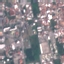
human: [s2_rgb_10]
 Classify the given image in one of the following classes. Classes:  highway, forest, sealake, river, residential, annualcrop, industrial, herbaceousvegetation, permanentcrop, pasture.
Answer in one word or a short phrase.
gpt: Residential